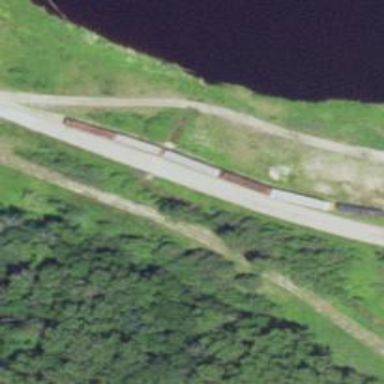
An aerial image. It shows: Railway spur service.